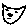
Label: cat